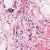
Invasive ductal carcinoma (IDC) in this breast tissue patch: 0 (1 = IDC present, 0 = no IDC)